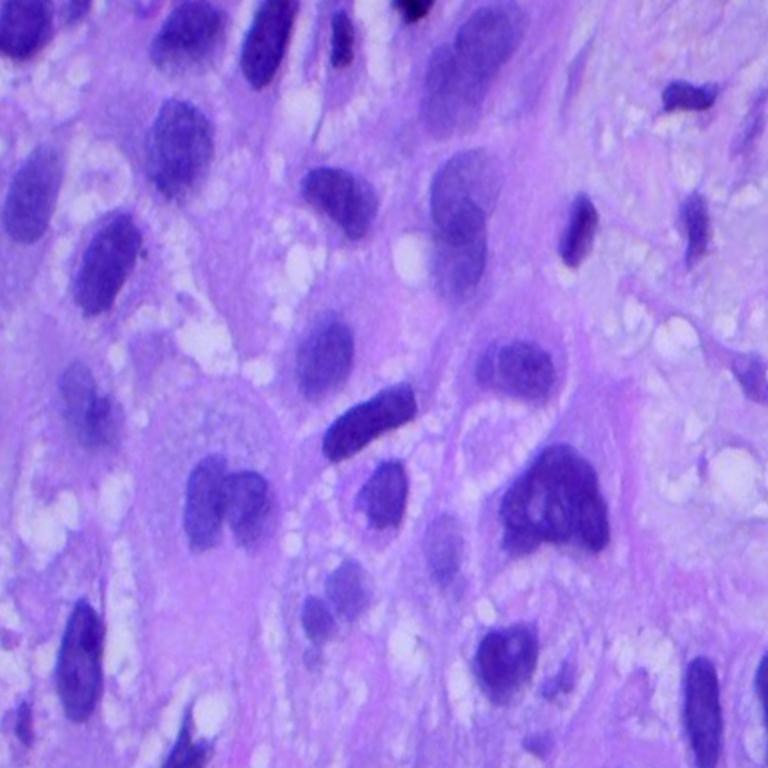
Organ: lung
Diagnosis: squamous carcinomas